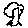
Label: tree